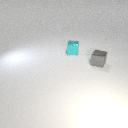
small cyan metal cube behind small gray metal cube